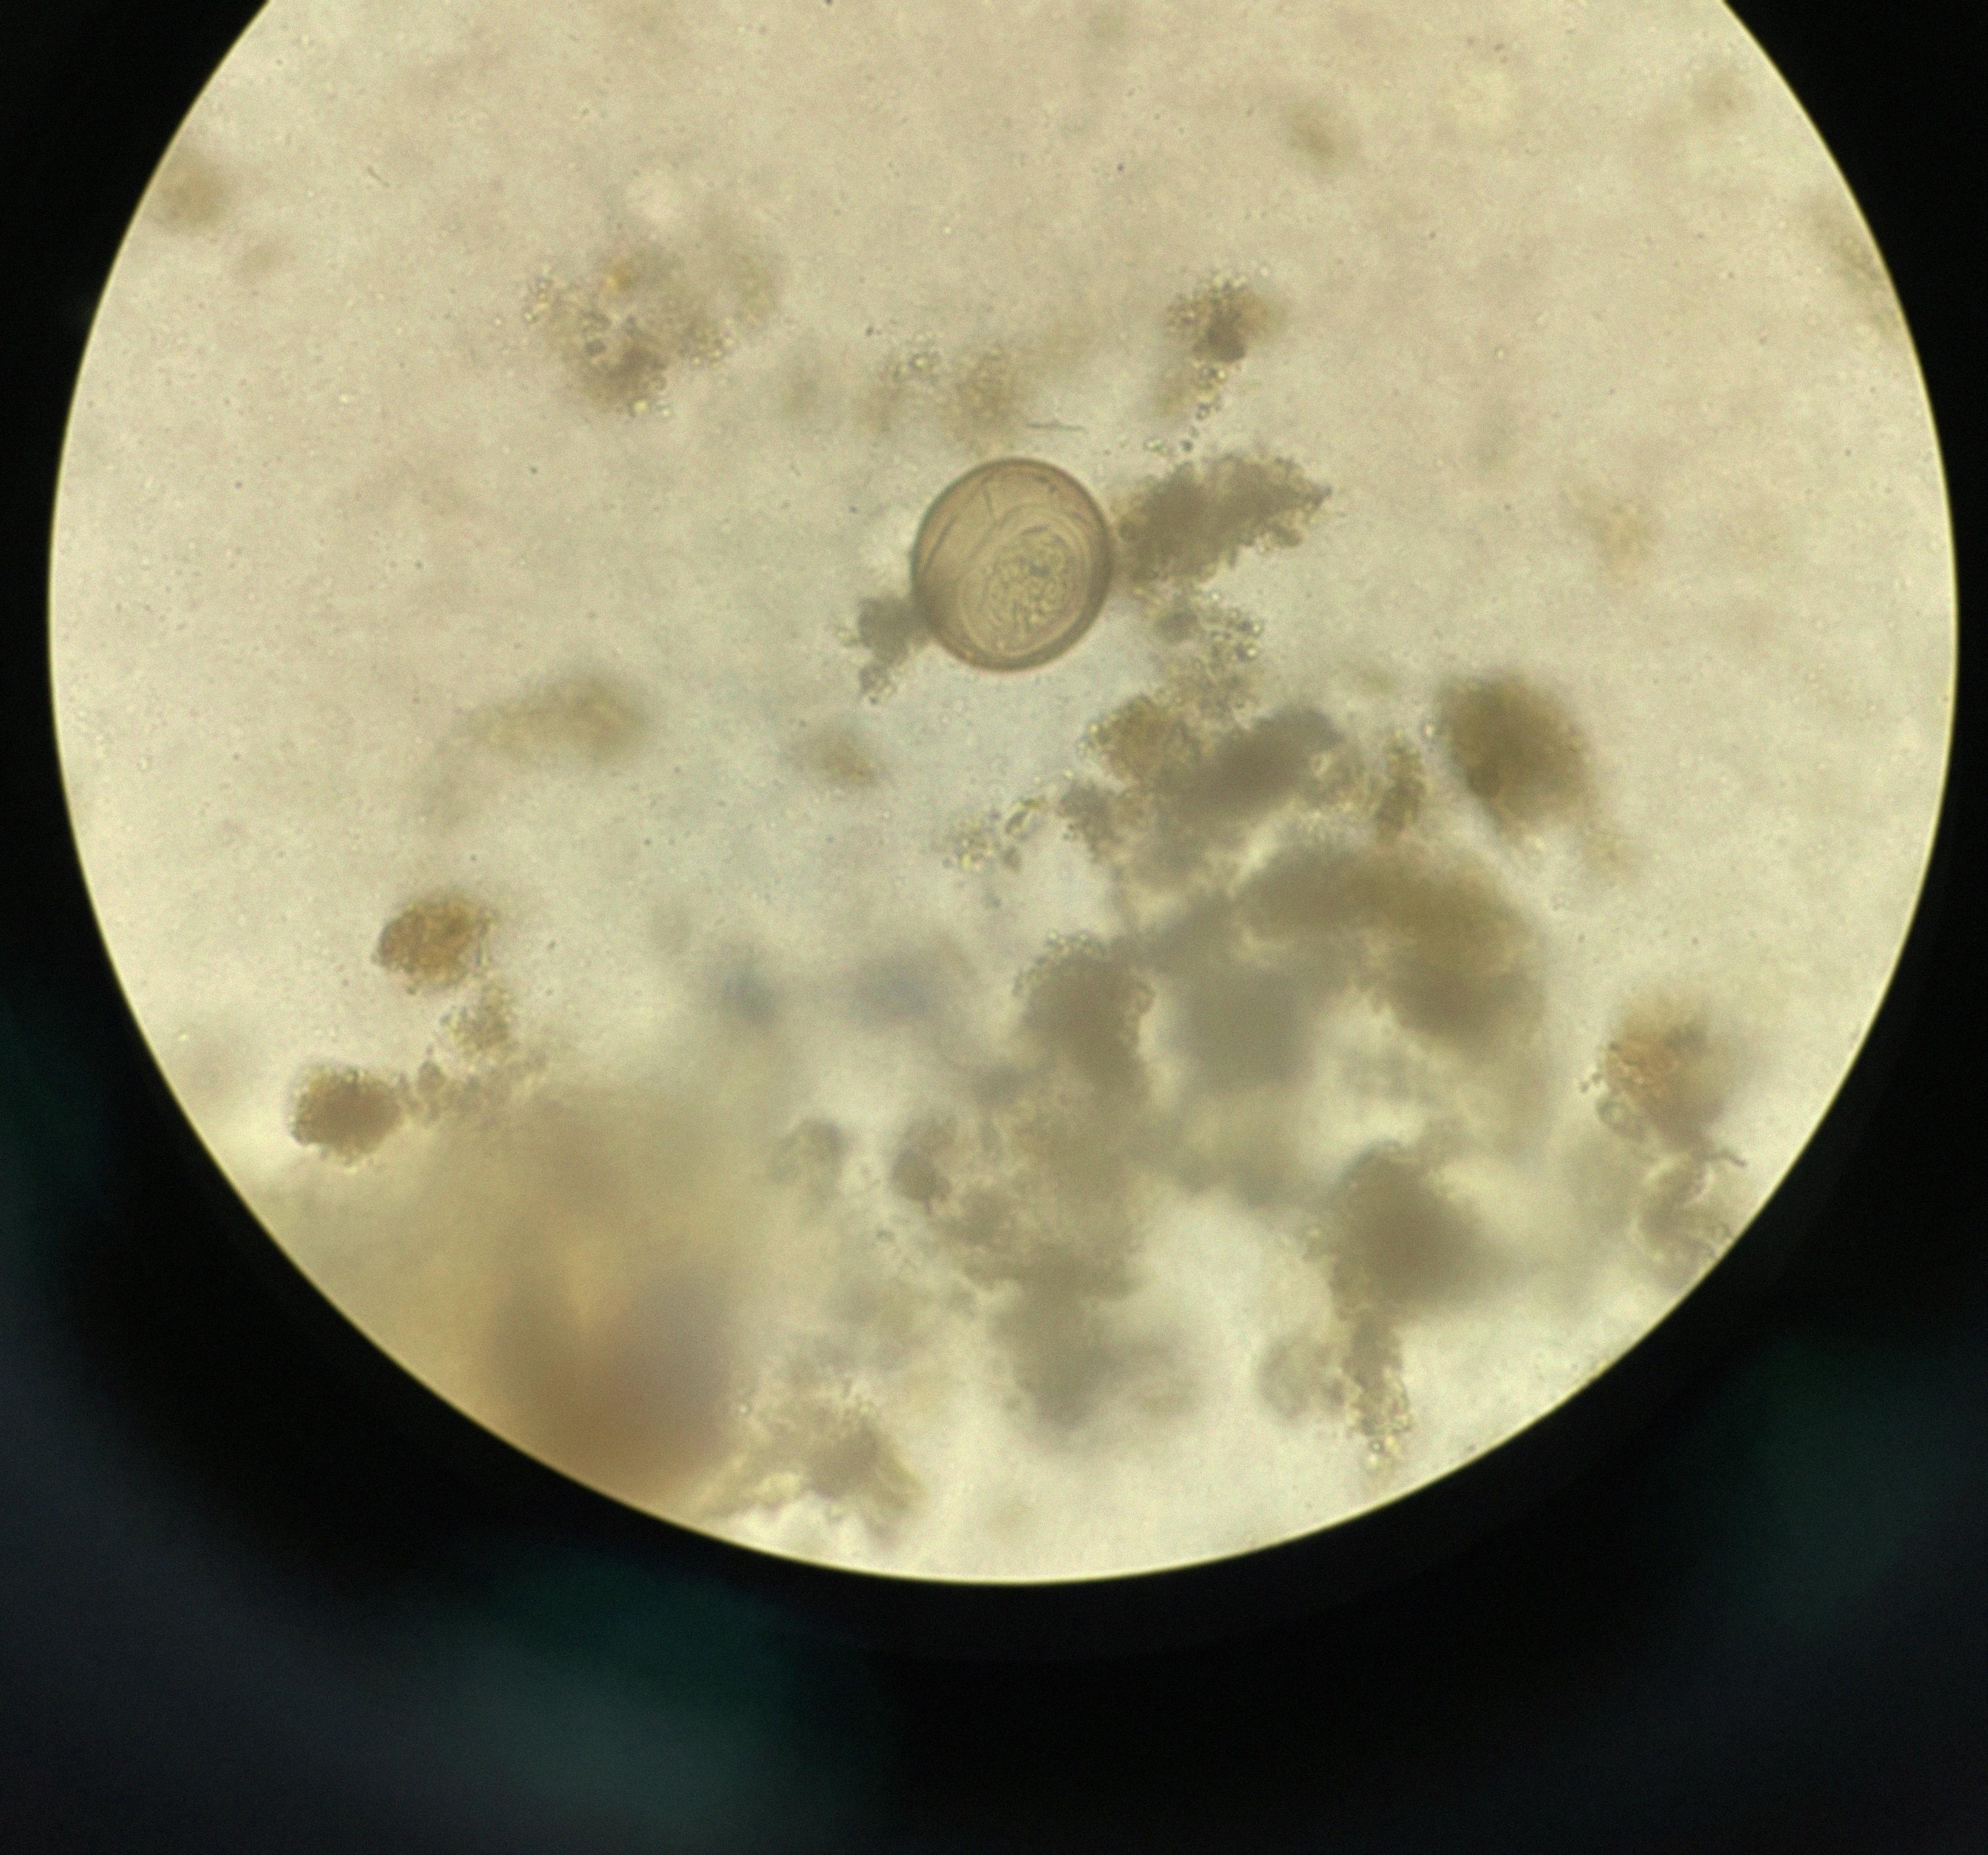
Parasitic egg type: Hymenolepis diminuta